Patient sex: M
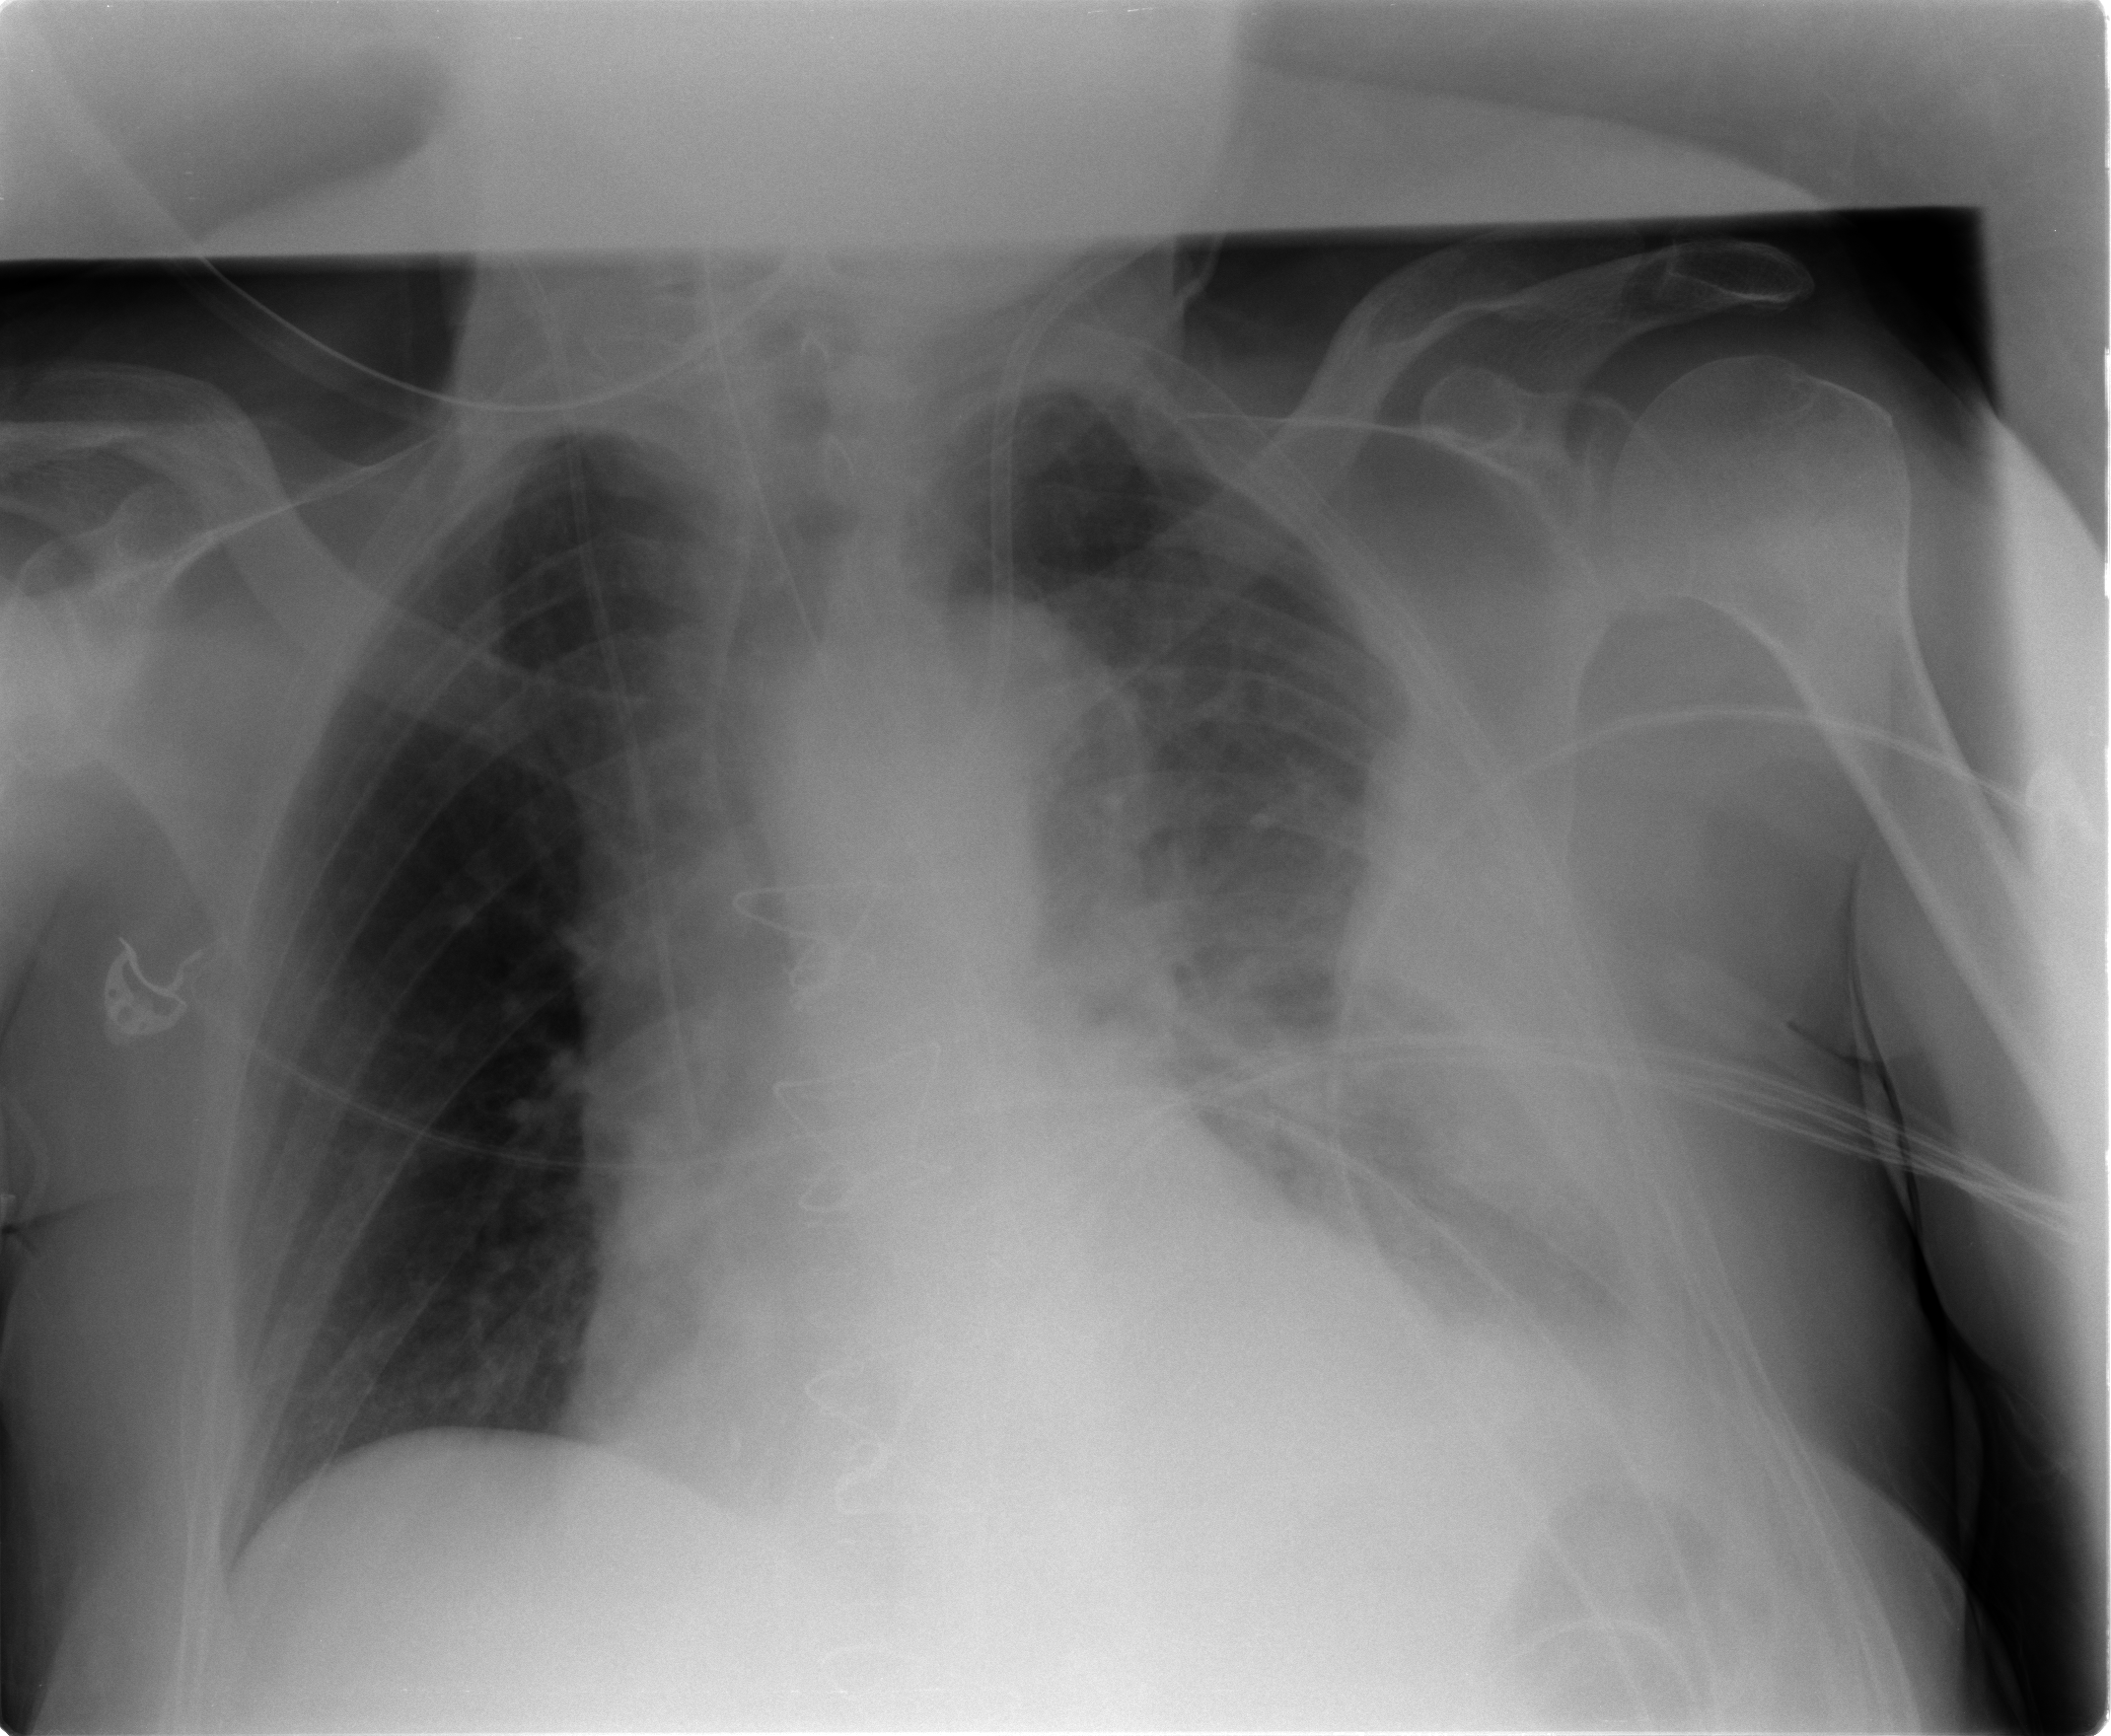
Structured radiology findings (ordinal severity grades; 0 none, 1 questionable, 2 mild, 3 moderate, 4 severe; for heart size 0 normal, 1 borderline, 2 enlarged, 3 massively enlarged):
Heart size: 0
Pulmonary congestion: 2
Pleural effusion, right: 0
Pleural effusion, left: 2
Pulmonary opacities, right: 0
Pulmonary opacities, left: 0
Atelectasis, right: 0
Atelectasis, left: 2